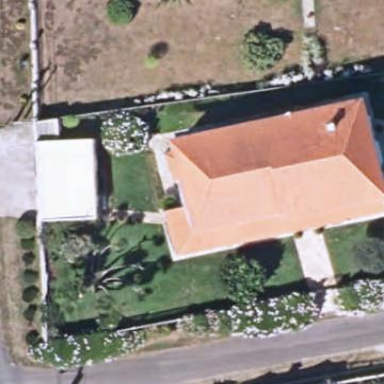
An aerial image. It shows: Simple and straightforward house.